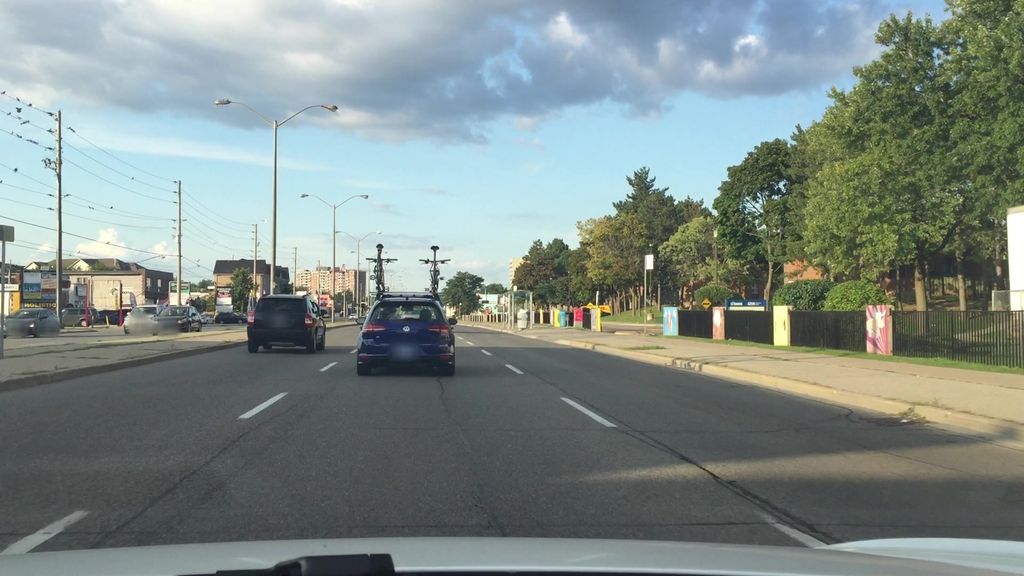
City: toronto